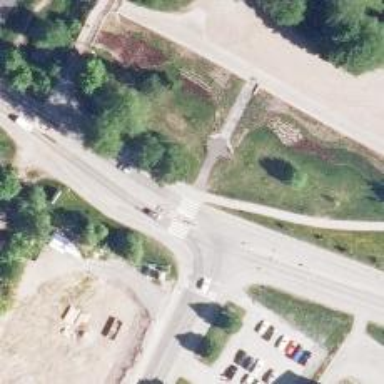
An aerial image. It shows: Cycleway.